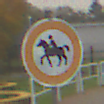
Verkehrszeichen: VerbotReiter
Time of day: MorningAfternoon
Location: Outdoor (Suburban)
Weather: Overcast
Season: NotSpecified
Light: Natural